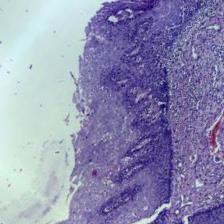
Diagnosis: Normal